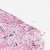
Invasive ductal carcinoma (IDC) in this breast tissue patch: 0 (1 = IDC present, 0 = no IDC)